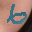
Label: 6